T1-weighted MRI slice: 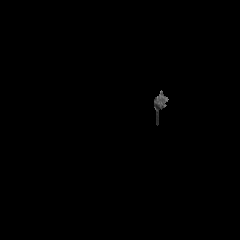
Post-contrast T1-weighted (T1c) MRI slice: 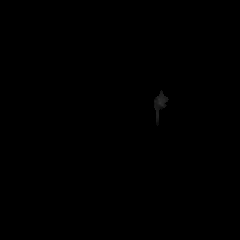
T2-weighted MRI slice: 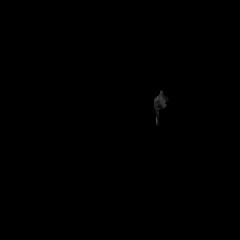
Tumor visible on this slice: no